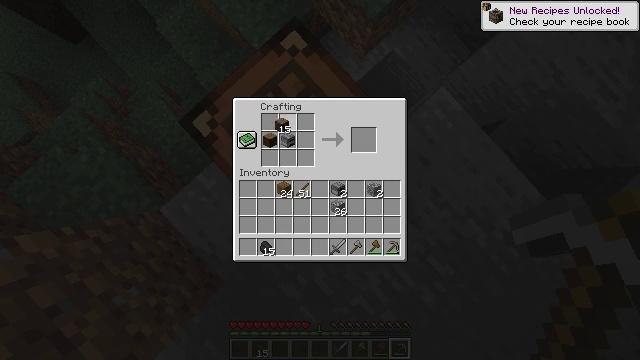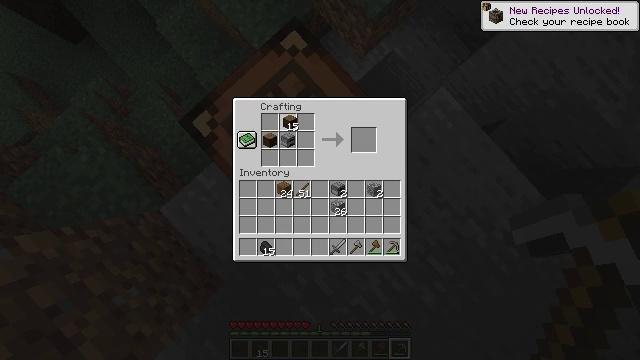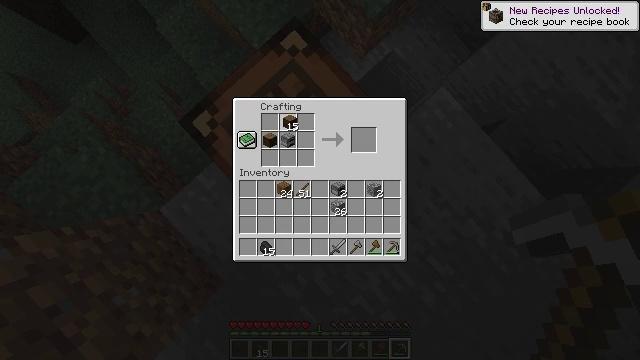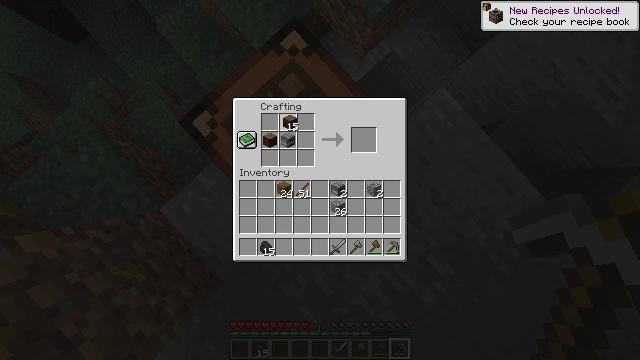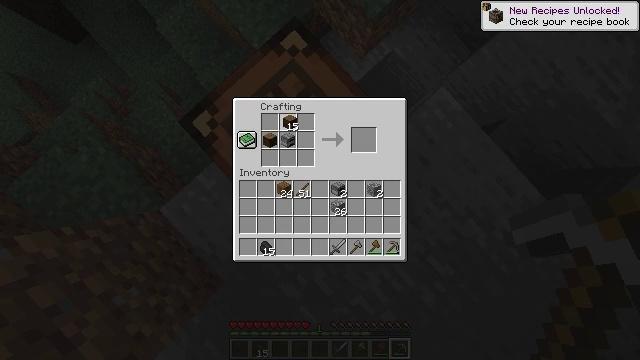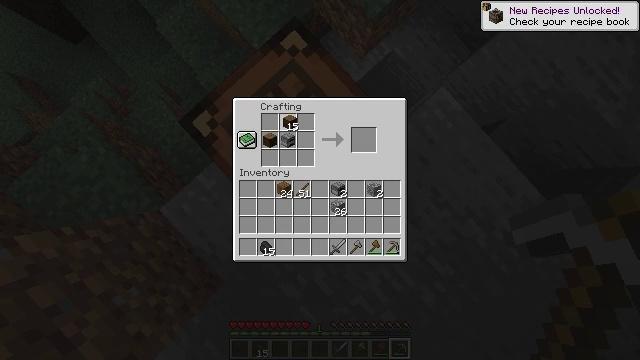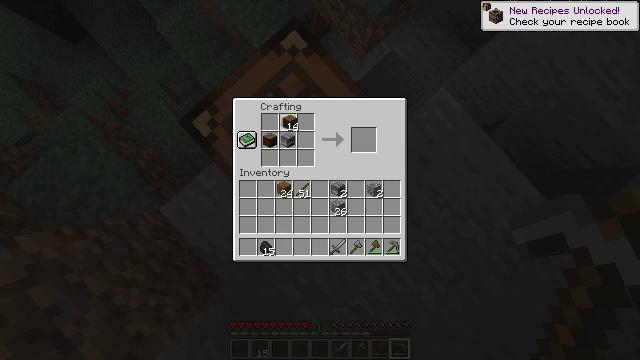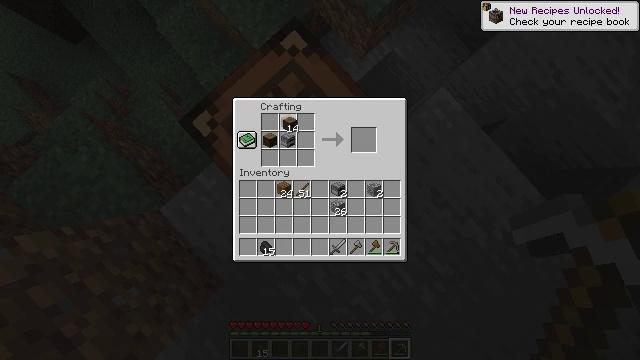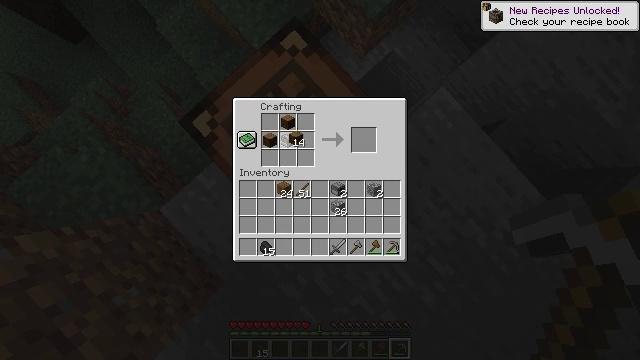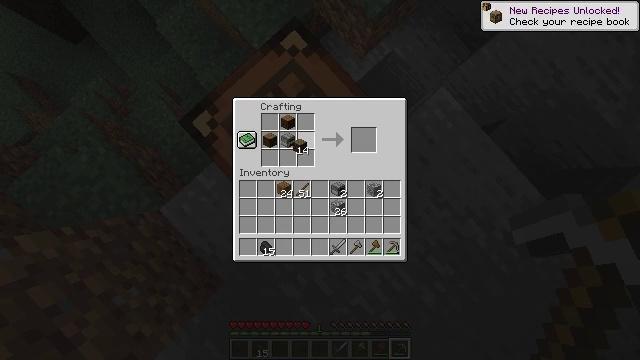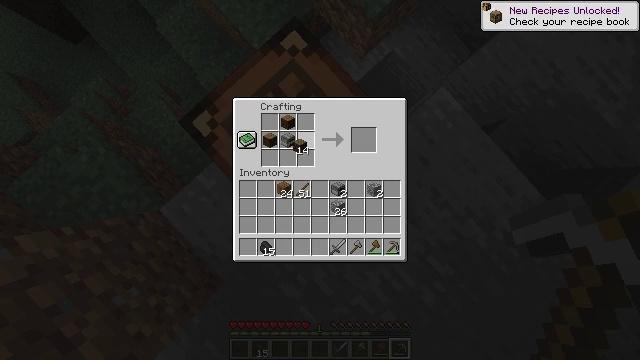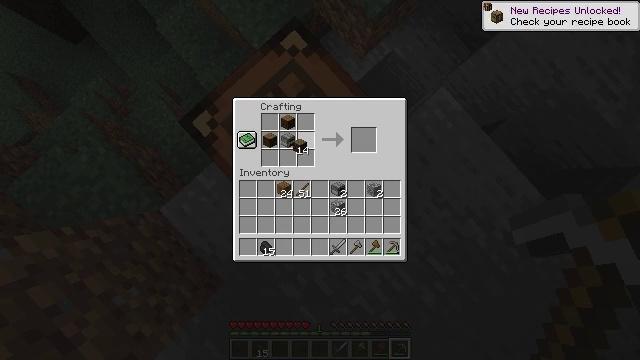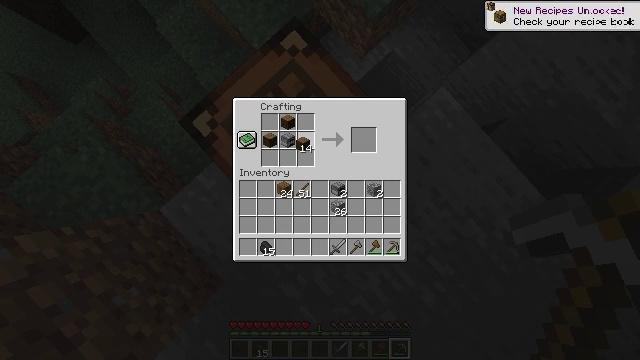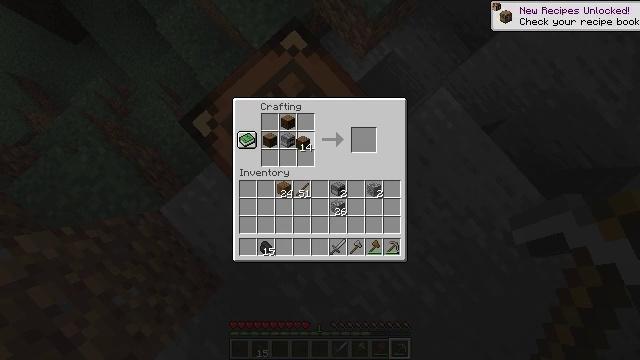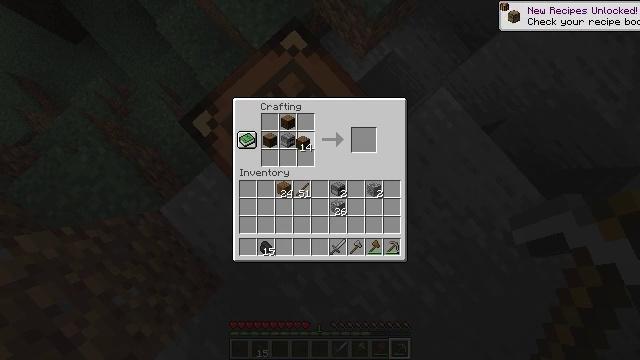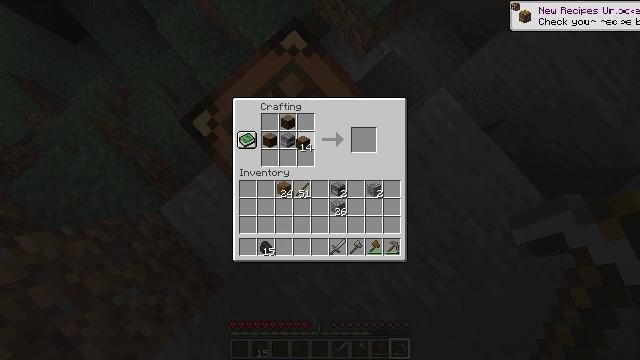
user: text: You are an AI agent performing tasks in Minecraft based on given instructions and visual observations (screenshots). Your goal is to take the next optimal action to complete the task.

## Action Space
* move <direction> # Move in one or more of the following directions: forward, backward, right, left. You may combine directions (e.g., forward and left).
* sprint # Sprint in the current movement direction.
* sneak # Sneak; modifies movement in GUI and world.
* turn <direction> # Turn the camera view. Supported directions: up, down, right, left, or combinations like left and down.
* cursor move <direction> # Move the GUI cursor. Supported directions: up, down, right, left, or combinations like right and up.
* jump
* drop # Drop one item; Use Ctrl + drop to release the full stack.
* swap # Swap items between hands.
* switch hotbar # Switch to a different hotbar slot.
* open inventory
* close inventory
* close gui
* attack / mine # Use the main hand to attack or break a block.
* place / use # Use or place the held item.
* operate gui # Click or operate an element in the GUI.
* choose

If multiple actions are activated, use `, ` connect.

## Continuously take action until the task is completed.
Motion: motion action
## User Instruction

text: Assemble the ingredients to craft a smoker.
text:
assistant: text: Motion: cursor move right
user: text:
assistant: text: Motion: no_op
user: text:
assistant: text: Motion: no_op
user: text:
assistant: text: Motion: choose
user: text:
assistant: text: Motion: choose
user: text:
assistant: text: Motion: no_op
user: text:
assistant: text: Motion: no_op
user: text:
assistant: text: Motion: cursor move down
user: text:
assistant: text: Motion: cursor move down
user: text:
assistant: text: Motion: no_op
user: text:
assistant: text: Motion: no_op
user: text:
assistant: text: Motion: no_op
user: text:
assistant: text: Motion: no_op
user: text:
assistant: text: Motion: choose
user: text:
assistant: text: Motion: choose
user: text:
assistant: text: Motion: choose
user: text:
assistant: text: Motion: no_op
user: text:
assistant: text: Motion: cursor move left
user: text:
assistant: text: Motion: cursor move left and down
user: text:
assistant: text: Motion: no_op
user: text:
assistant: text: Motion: no_op
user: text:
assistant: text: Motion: choose
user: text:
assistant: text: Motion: choose
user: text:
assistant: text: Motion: no_op
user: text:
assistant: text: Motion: no_op
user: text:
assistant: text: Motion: cursor move left and down
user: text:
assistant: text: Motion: cursor move left and down
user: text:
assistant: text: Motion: no_op
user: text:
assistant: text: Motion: no_op
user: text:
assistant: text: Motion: no_op